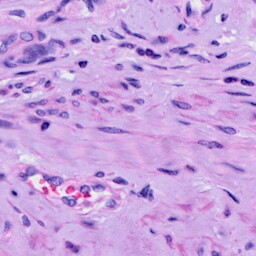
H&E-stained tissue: Cervix